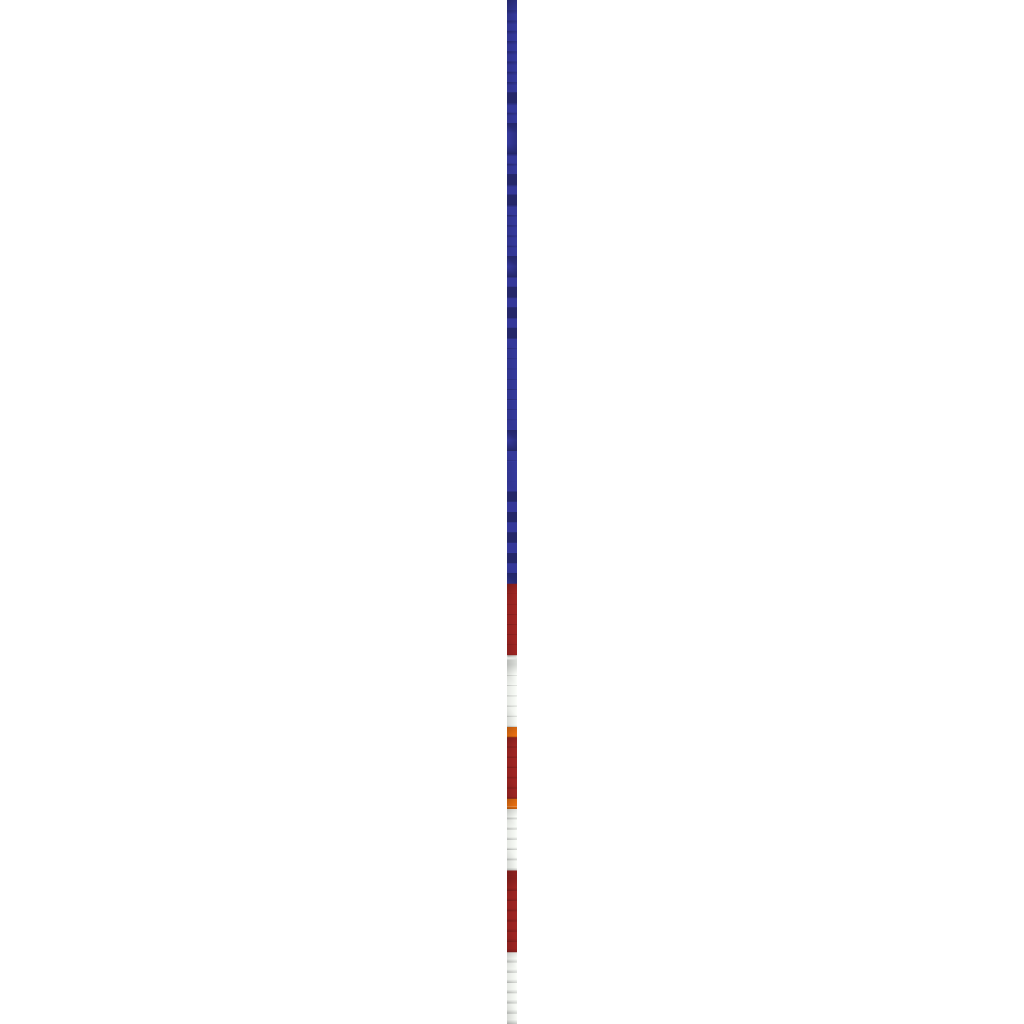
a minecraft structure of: Malaysia Flag